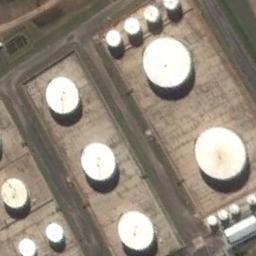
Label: storage_tank